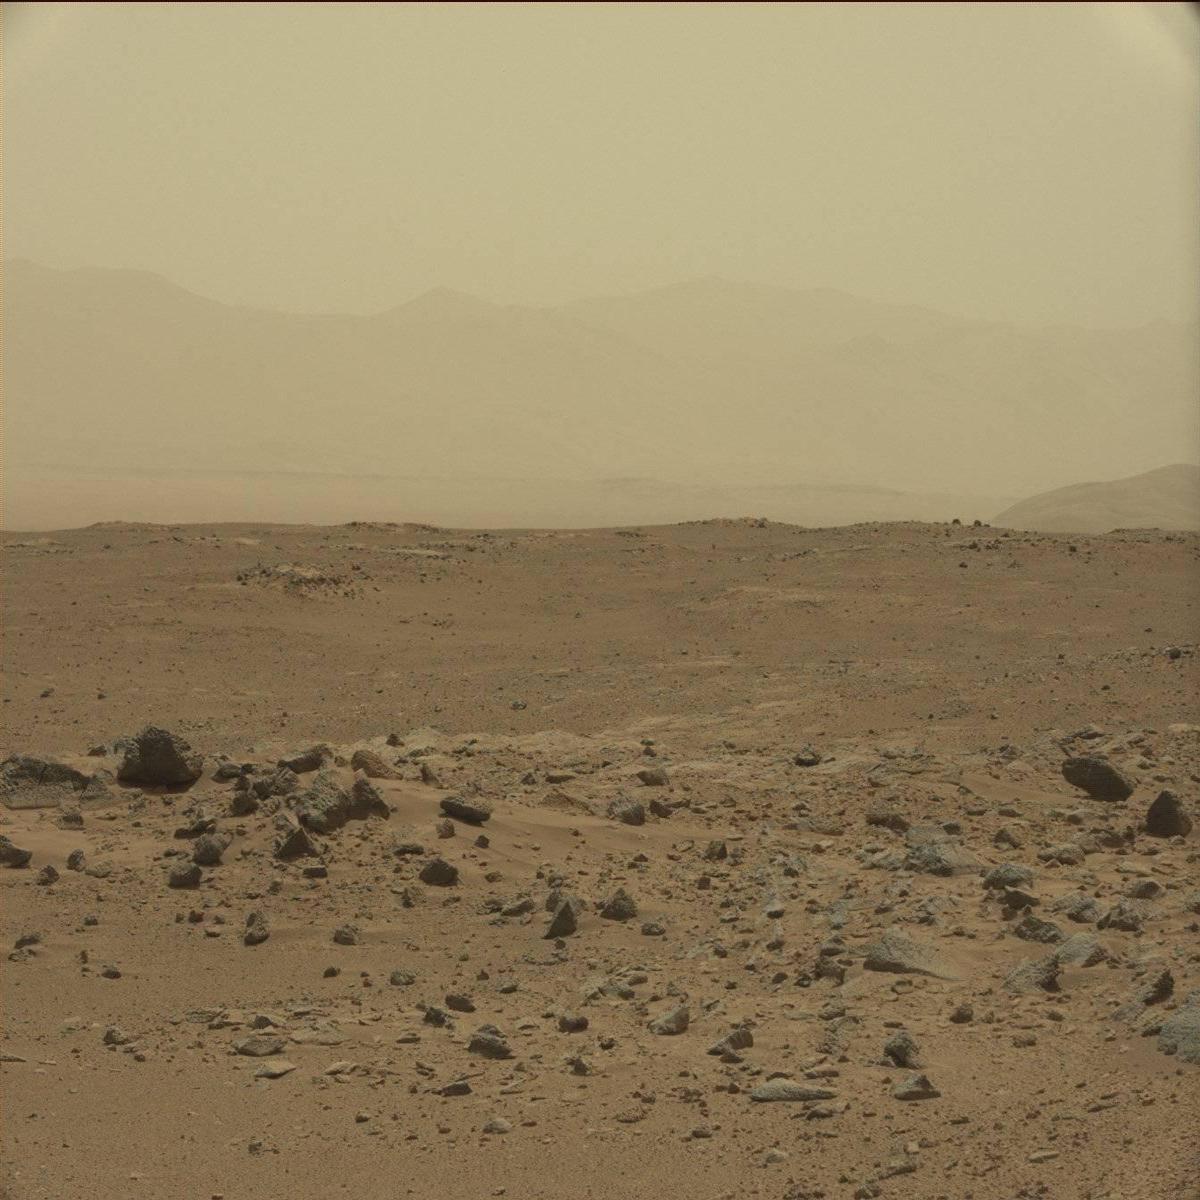
Terrain classes present: Bedrock, Ridge, Rock, Sand / Soil, Sky